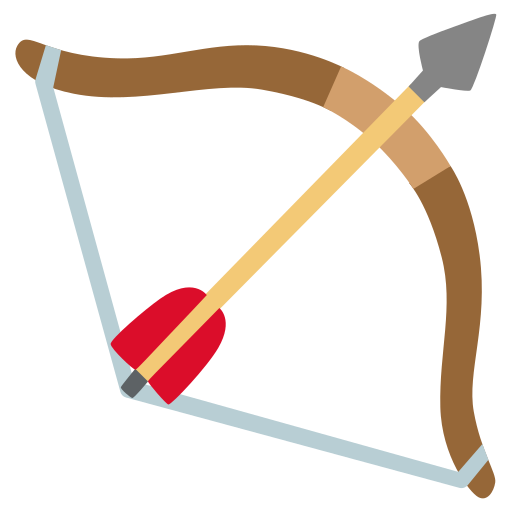
Emoji: 🏹